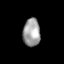
Tissue: skin
Cell type: Epithelial cells
Senescence score: 0.282
Nuclear area (px): 471
Mean DAPI intensity: 159.138